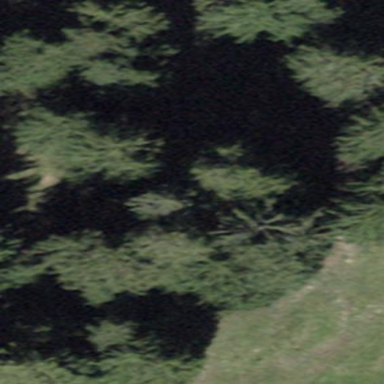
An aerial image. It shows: Forest area.